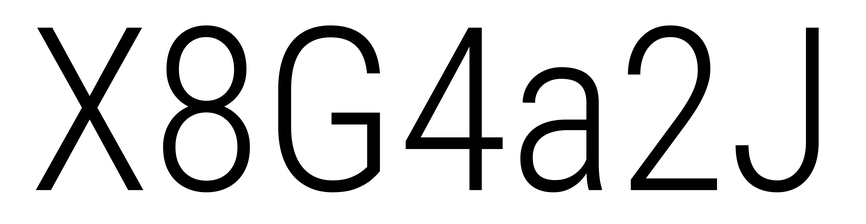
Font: Roboto_Condensed_Light